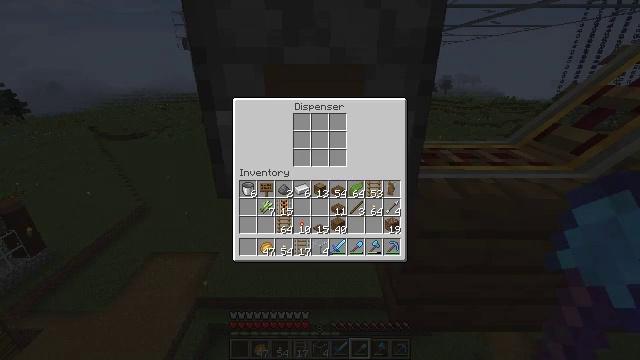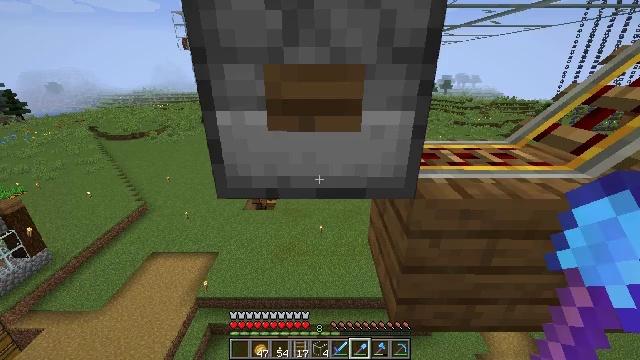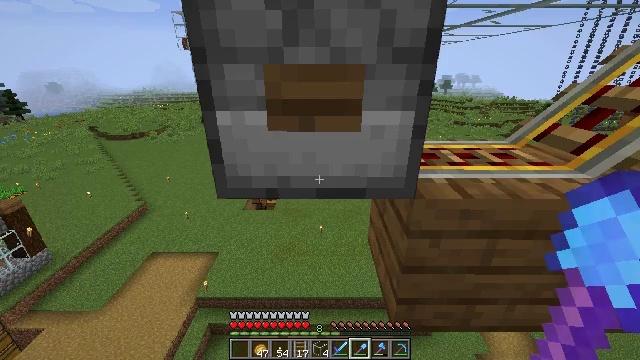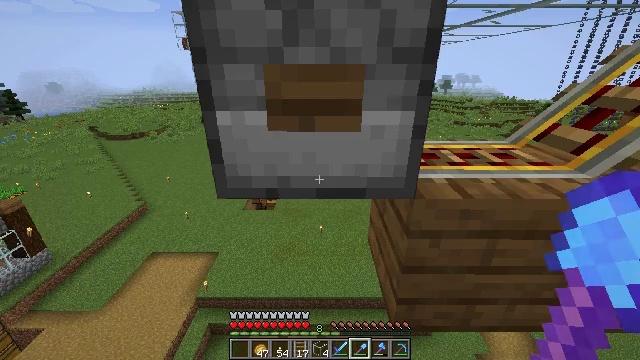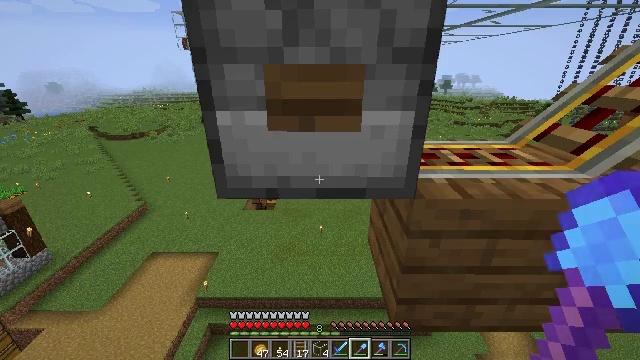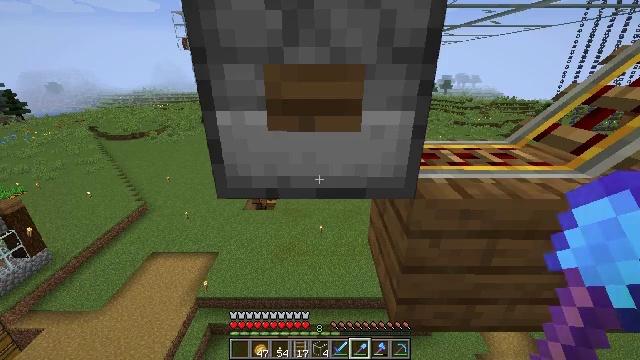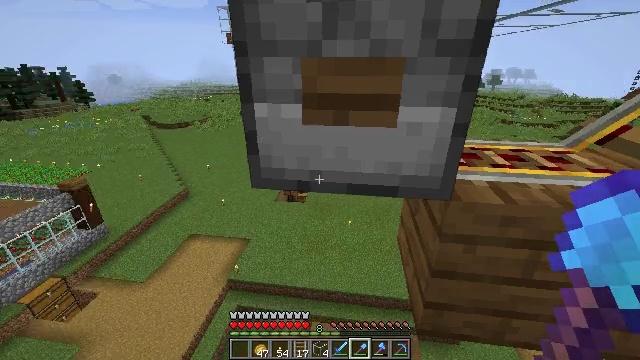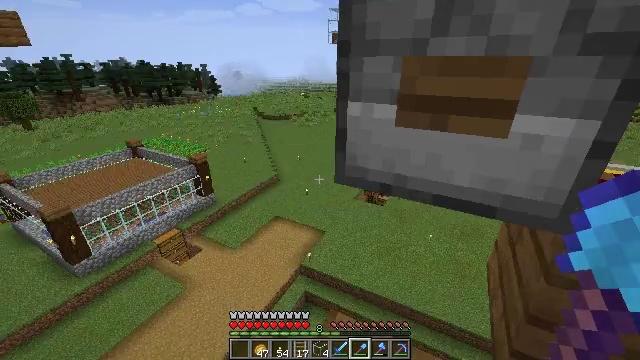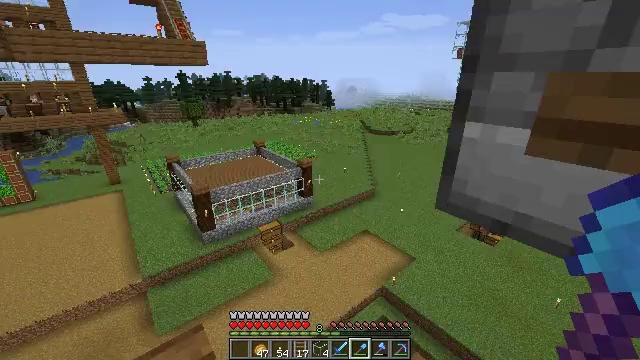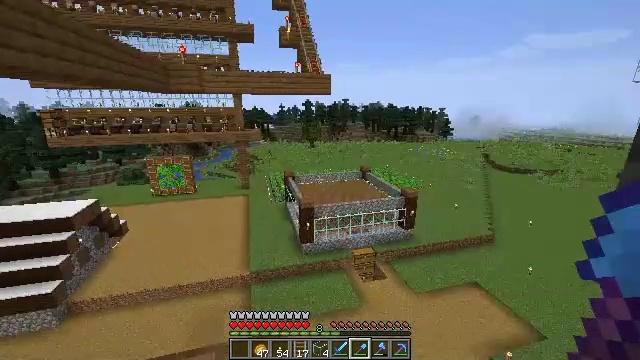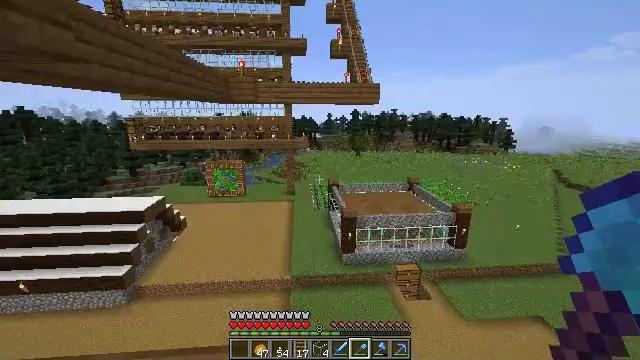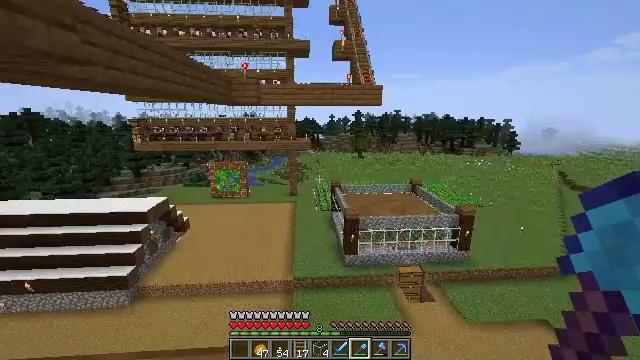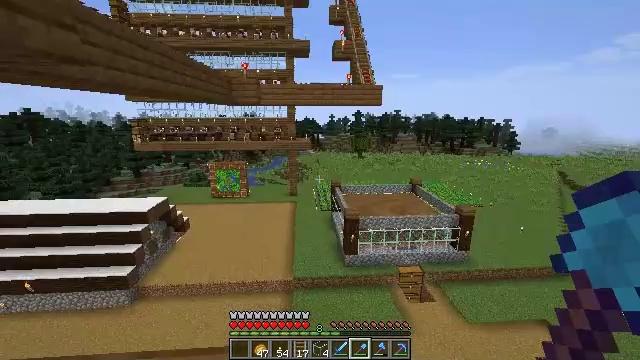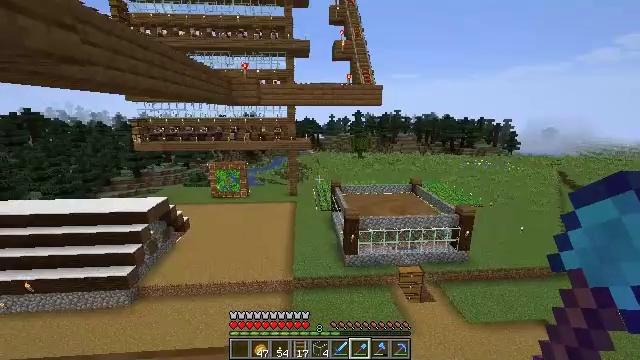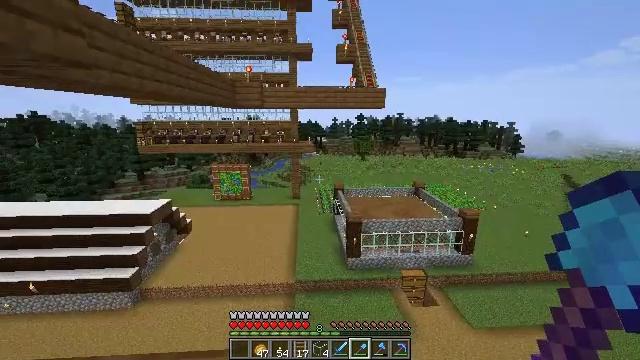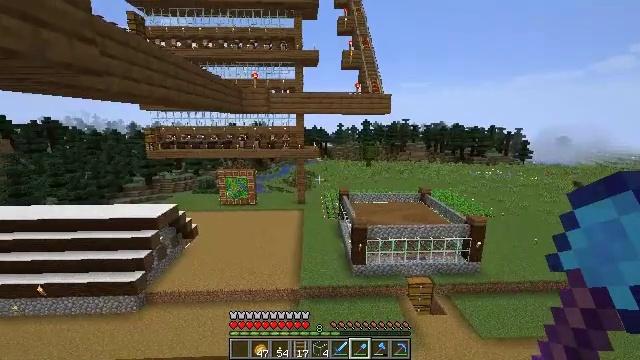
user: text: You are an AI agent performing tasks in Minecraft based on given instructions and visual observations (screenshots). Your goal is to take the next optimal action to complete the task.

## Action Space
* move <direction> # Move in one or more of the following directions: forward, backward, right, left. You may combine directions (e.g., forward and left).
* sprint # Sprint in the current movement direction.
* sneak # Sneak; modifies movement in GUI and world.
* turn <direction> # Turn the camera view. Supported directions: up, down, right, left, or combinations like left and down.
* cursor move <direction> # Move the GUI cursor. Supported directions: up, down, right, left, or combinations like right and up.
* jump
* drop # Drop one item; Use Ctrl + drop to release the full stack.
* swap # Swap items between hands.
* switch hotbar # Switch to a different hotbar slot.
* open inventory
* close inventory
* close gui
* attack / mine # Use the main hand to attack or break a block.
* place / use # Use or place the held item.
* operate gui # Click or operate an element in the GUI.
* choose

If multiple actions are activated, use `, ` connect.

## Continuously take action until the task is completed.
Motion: motion action
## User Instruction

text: Remove a spruce sign from the inventory.
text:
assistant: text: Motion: no_op
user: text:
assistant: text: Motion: close gui
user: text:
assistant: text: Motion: no_op
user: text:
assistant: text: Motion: no_op
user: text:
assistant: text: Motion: no_op
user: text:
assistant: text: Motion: turn left and down
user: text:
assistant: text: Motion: turn left
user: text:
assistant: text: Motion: turn left and up
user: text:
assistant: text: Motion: turn left and up
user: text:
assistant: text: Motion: turn left and up
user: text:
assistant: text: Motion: no_op
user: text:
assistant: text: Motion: no_op
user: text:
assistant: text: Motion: no_op
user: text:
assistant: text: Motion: no_op
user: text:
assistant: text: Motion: turn left and up
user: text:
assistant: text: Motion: turn left and up
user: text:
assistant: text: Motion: turn left and up
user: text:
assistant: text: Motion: turn left and up
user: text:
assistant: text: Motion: turn left and up
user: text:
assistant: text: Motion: no_op
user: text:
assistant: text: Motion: no_op
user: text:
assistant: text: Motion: no_op
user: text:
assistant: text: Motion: no_op
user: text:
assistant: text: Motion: turn left and down
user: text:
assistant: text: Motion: turn left and down
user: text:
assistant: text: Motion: turn left
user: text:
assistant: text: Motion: turn left
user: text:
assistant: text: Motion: turn left
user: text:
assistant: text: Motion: no_op
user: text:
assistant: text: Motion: no_op